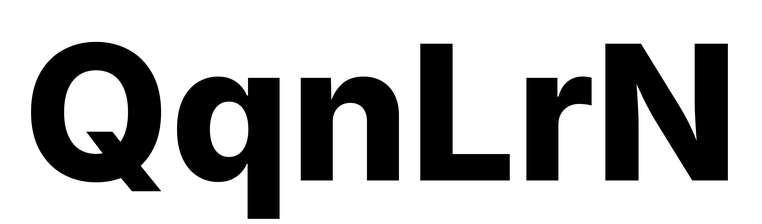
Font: Inter_ExtraBold